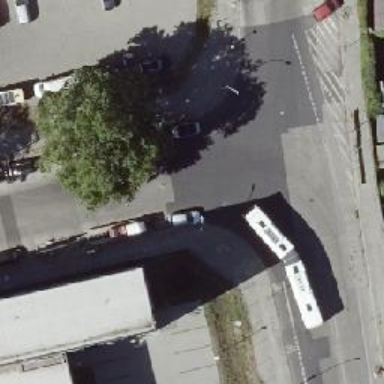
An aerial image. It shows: Unmarked crossing on the road.